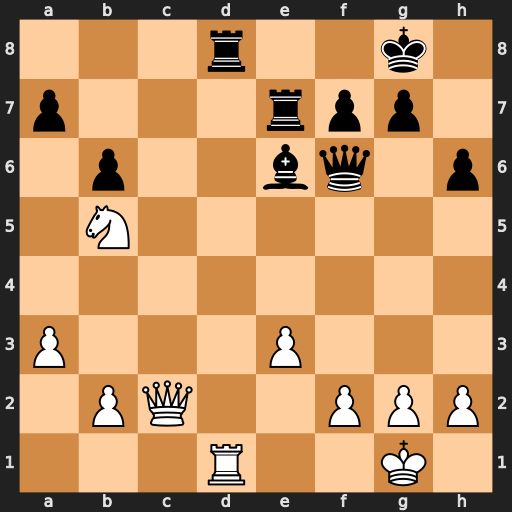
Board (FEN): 3r2k1/p3rpp1/1p2bq1p/1N6/8/P3P3/1PQ2PPP/3R2K1
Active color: w
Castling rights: -
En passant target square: -
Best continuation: Rxd8+ Re8 Rxe8#